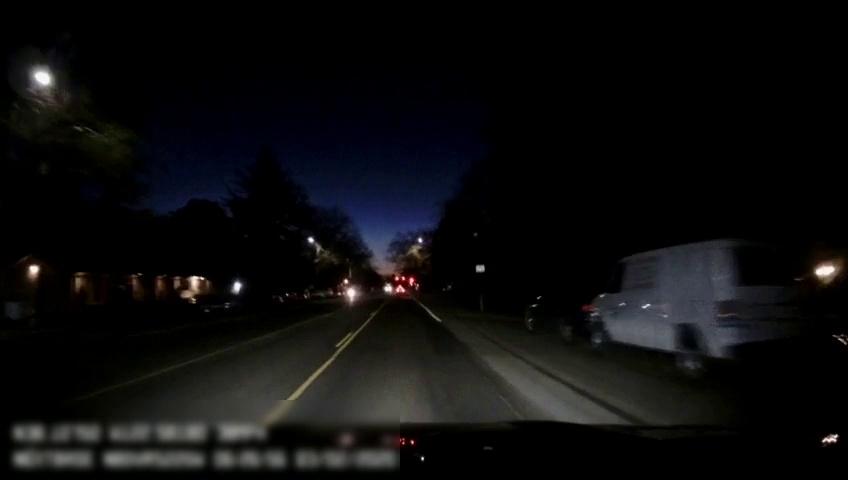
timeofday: Night
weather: Cloudy
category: Drivable Space
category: Vehicles | SUV
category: Vehicles | Van
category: Vehicles | Car
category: Lanes | Current Lane
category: Lanes | Opposite Lane
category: Lanes | Current Lane